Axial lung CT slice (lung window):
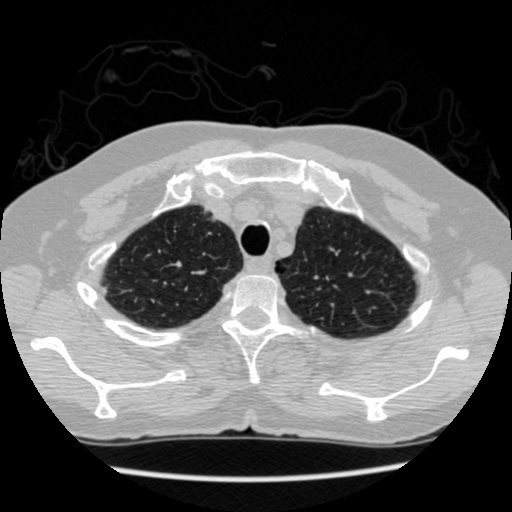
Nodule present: no